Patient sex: M
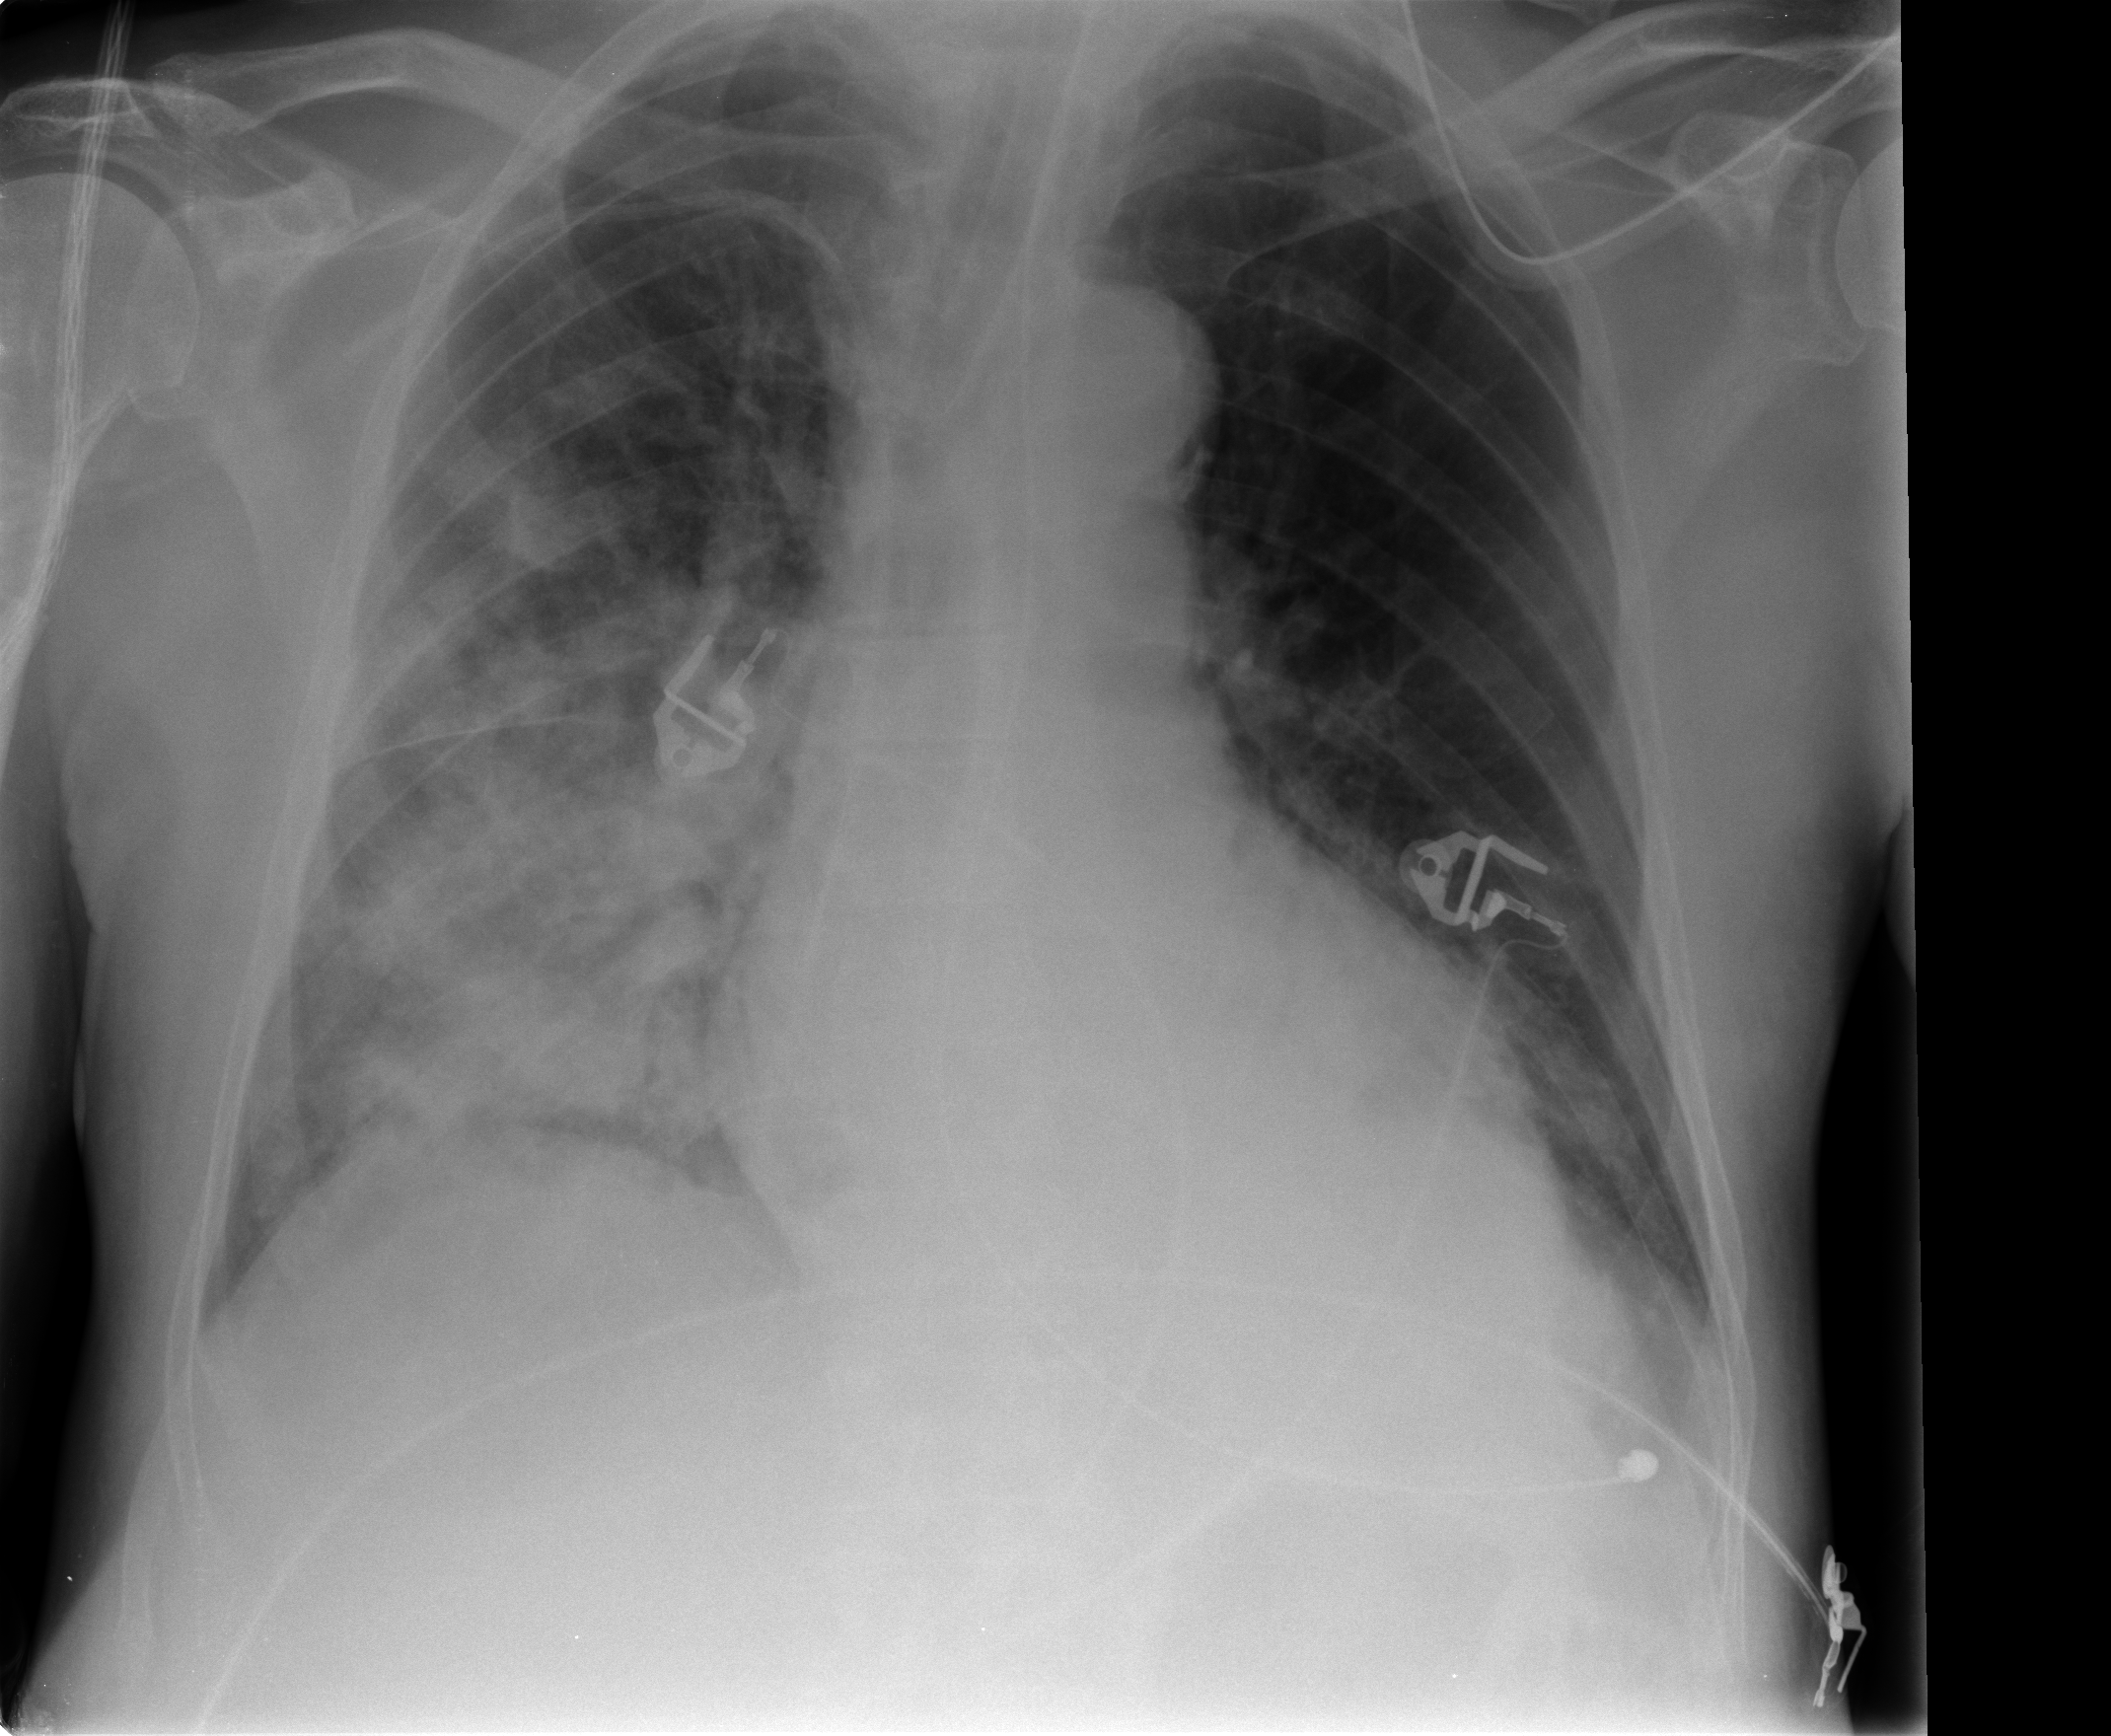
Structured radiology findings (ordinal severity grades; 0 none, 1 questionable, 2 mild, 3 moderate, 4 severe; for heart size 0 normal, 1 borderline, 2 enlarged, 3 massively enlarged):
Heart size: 0
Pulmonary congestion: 0
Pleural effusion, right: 0
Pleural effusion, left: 0
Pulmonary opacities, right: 4
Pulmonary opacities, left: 0
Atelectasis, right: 2
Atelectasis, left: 0